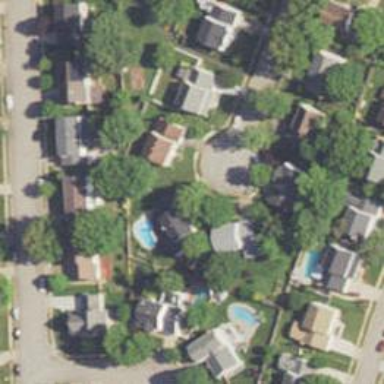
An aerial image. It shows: Driveway.